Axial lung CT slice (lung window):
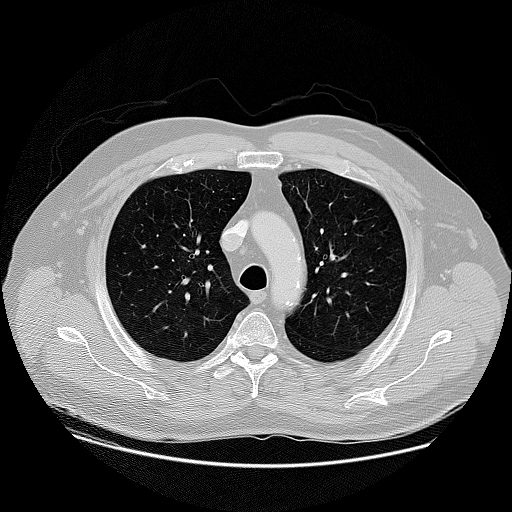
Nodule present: no